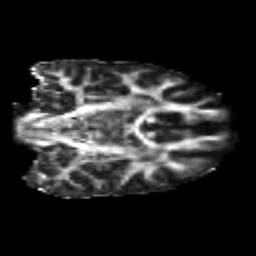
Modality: FA
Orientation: coronal
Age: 24
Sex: female
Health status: healthy
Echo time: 0.074 s